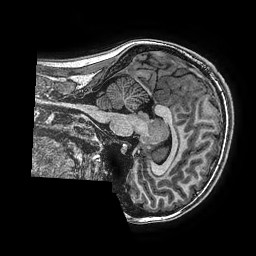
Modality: T1w
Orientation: sagittal
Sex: female
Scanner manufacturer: ge
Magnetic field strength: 3 T
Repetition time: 0.00766 s
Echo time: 0.003476 s